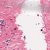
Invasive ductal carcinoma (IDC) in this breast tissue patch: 0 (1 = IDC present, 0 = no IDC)